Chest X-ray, PA view. Patient: 32 years old, sex M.
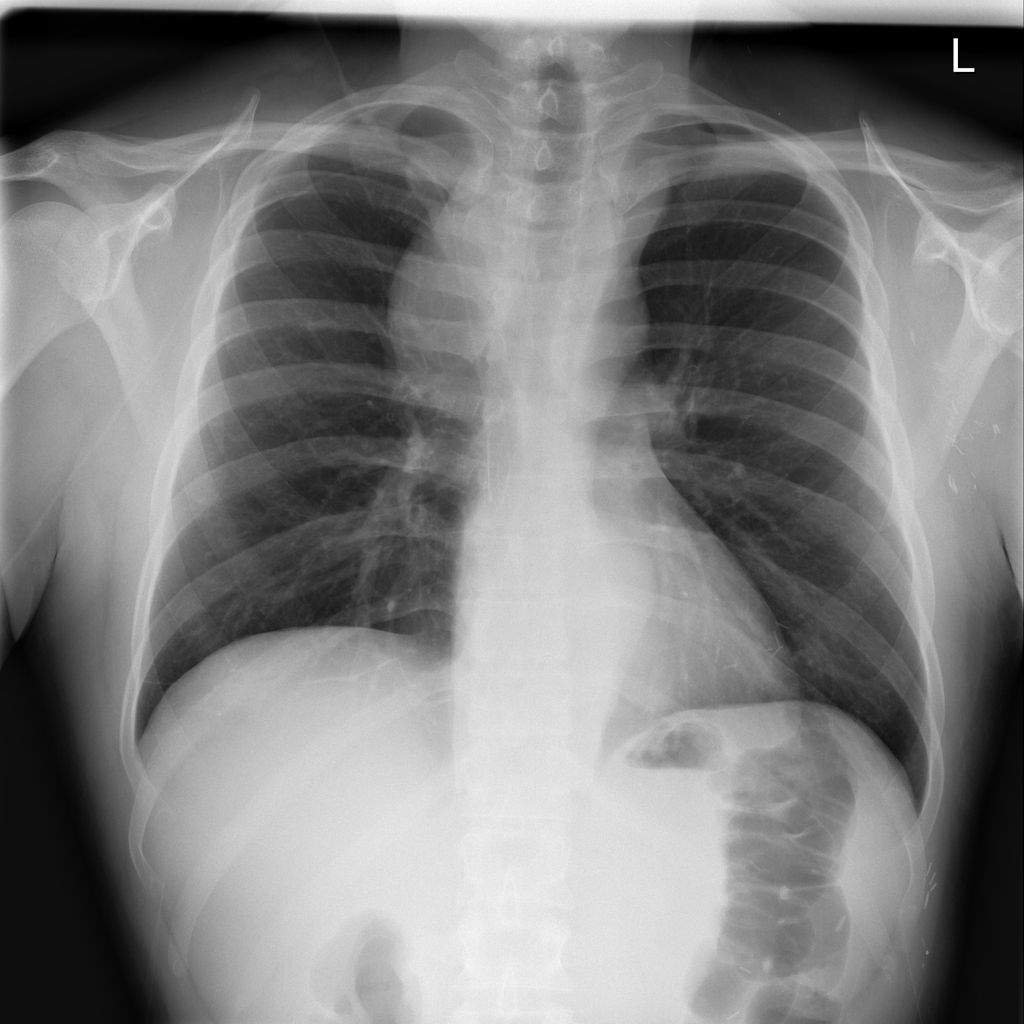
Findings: No Finding